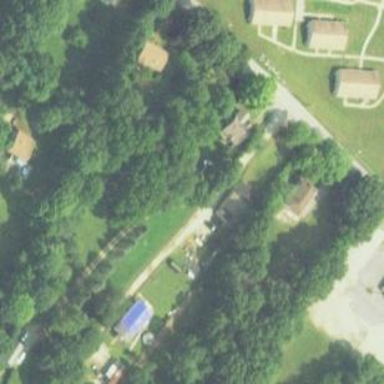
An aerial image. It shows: Residential driveway used as service road.